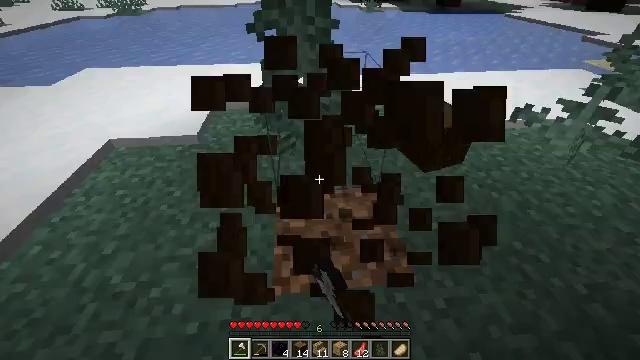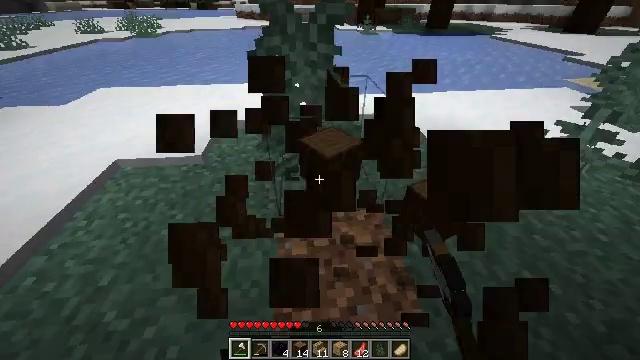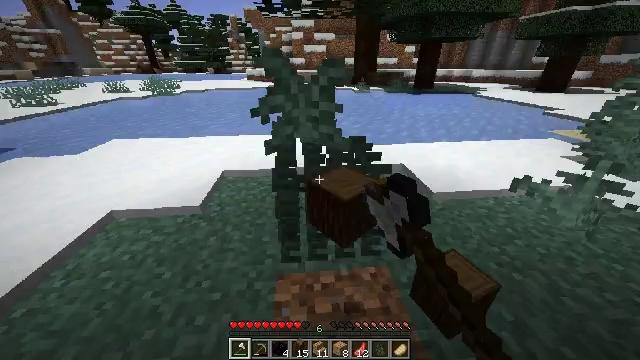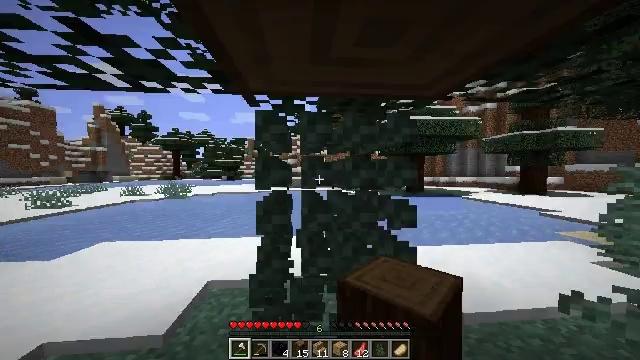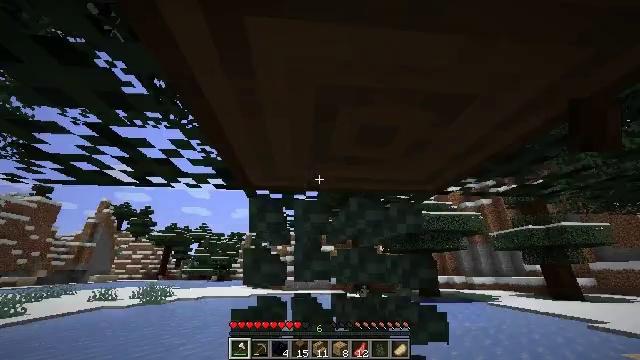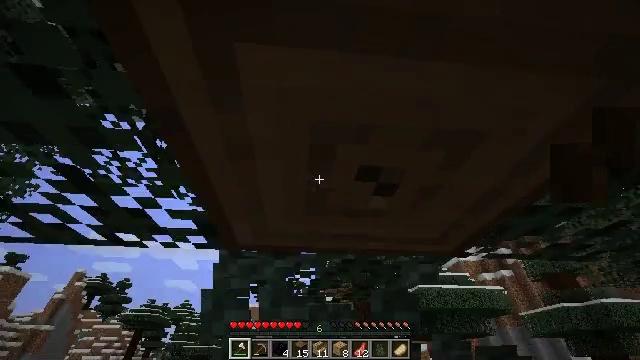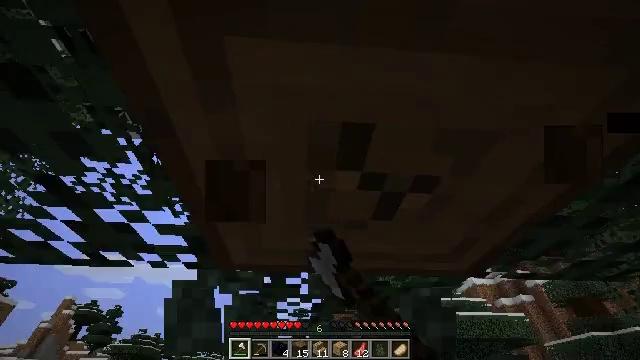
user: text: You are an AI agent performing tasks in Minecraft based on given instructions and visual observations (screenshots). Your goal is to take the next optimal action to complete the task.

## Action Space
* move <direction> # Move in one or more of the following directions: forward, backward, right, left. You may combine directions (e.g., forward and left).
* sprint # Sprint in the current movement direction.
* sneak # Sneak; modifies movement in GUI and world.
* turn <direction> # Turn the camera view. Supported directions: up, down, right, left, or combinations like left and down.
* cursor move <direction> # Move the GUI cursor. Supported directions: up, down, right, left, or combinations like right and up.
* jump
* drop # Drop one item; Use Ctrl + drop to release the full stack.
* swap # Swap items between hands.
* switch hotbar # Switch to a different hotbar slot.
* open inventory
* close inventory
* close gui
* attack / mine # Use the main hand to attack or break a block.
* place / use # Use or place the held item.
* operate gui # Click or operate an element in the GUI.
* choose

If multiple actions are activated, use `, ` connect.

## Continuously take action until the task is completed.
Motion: motion action
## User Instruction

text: Harvest the large fern for decoration.
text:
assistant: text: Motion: move forward, turn up, attack / mine
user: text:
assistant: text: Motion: move forward, turn up, attack / mine
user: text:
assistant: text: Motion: turn up, attack / mine
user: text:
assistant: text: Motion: turn up, attack / mine
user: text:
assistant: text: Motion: turn up, attack / mine
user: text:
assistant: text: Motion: turn up, attack / mine
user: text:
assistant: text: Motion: attack / mine